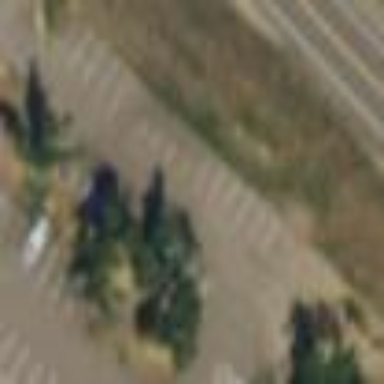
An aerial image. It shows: Parking area with surface.